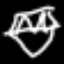
Label: diamond